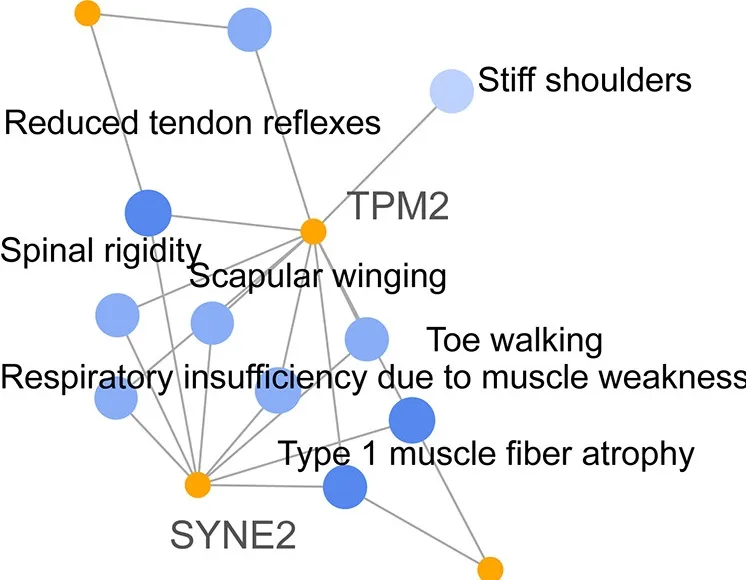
HPO network analysis of candidate modifier genes related to the patient phenotype suggesting the implication of SYNE2, ADCY6, and CAP2 in clinical manifestations.
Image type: chart (chart)